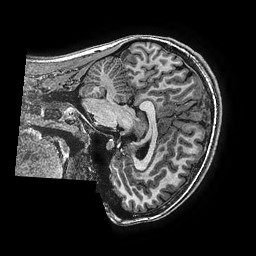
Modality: T1w
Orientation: sagittal
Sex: female
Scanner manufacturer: ge
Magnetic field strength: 3 T
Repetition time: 0.00766 s
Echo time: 0.003476 s